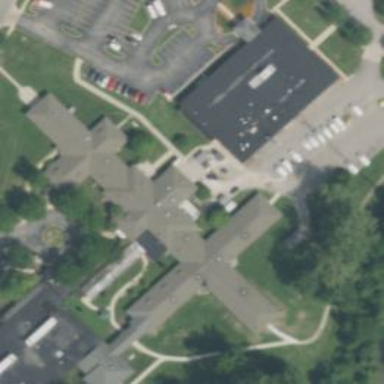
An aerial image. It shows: Nursing home.